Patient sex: F
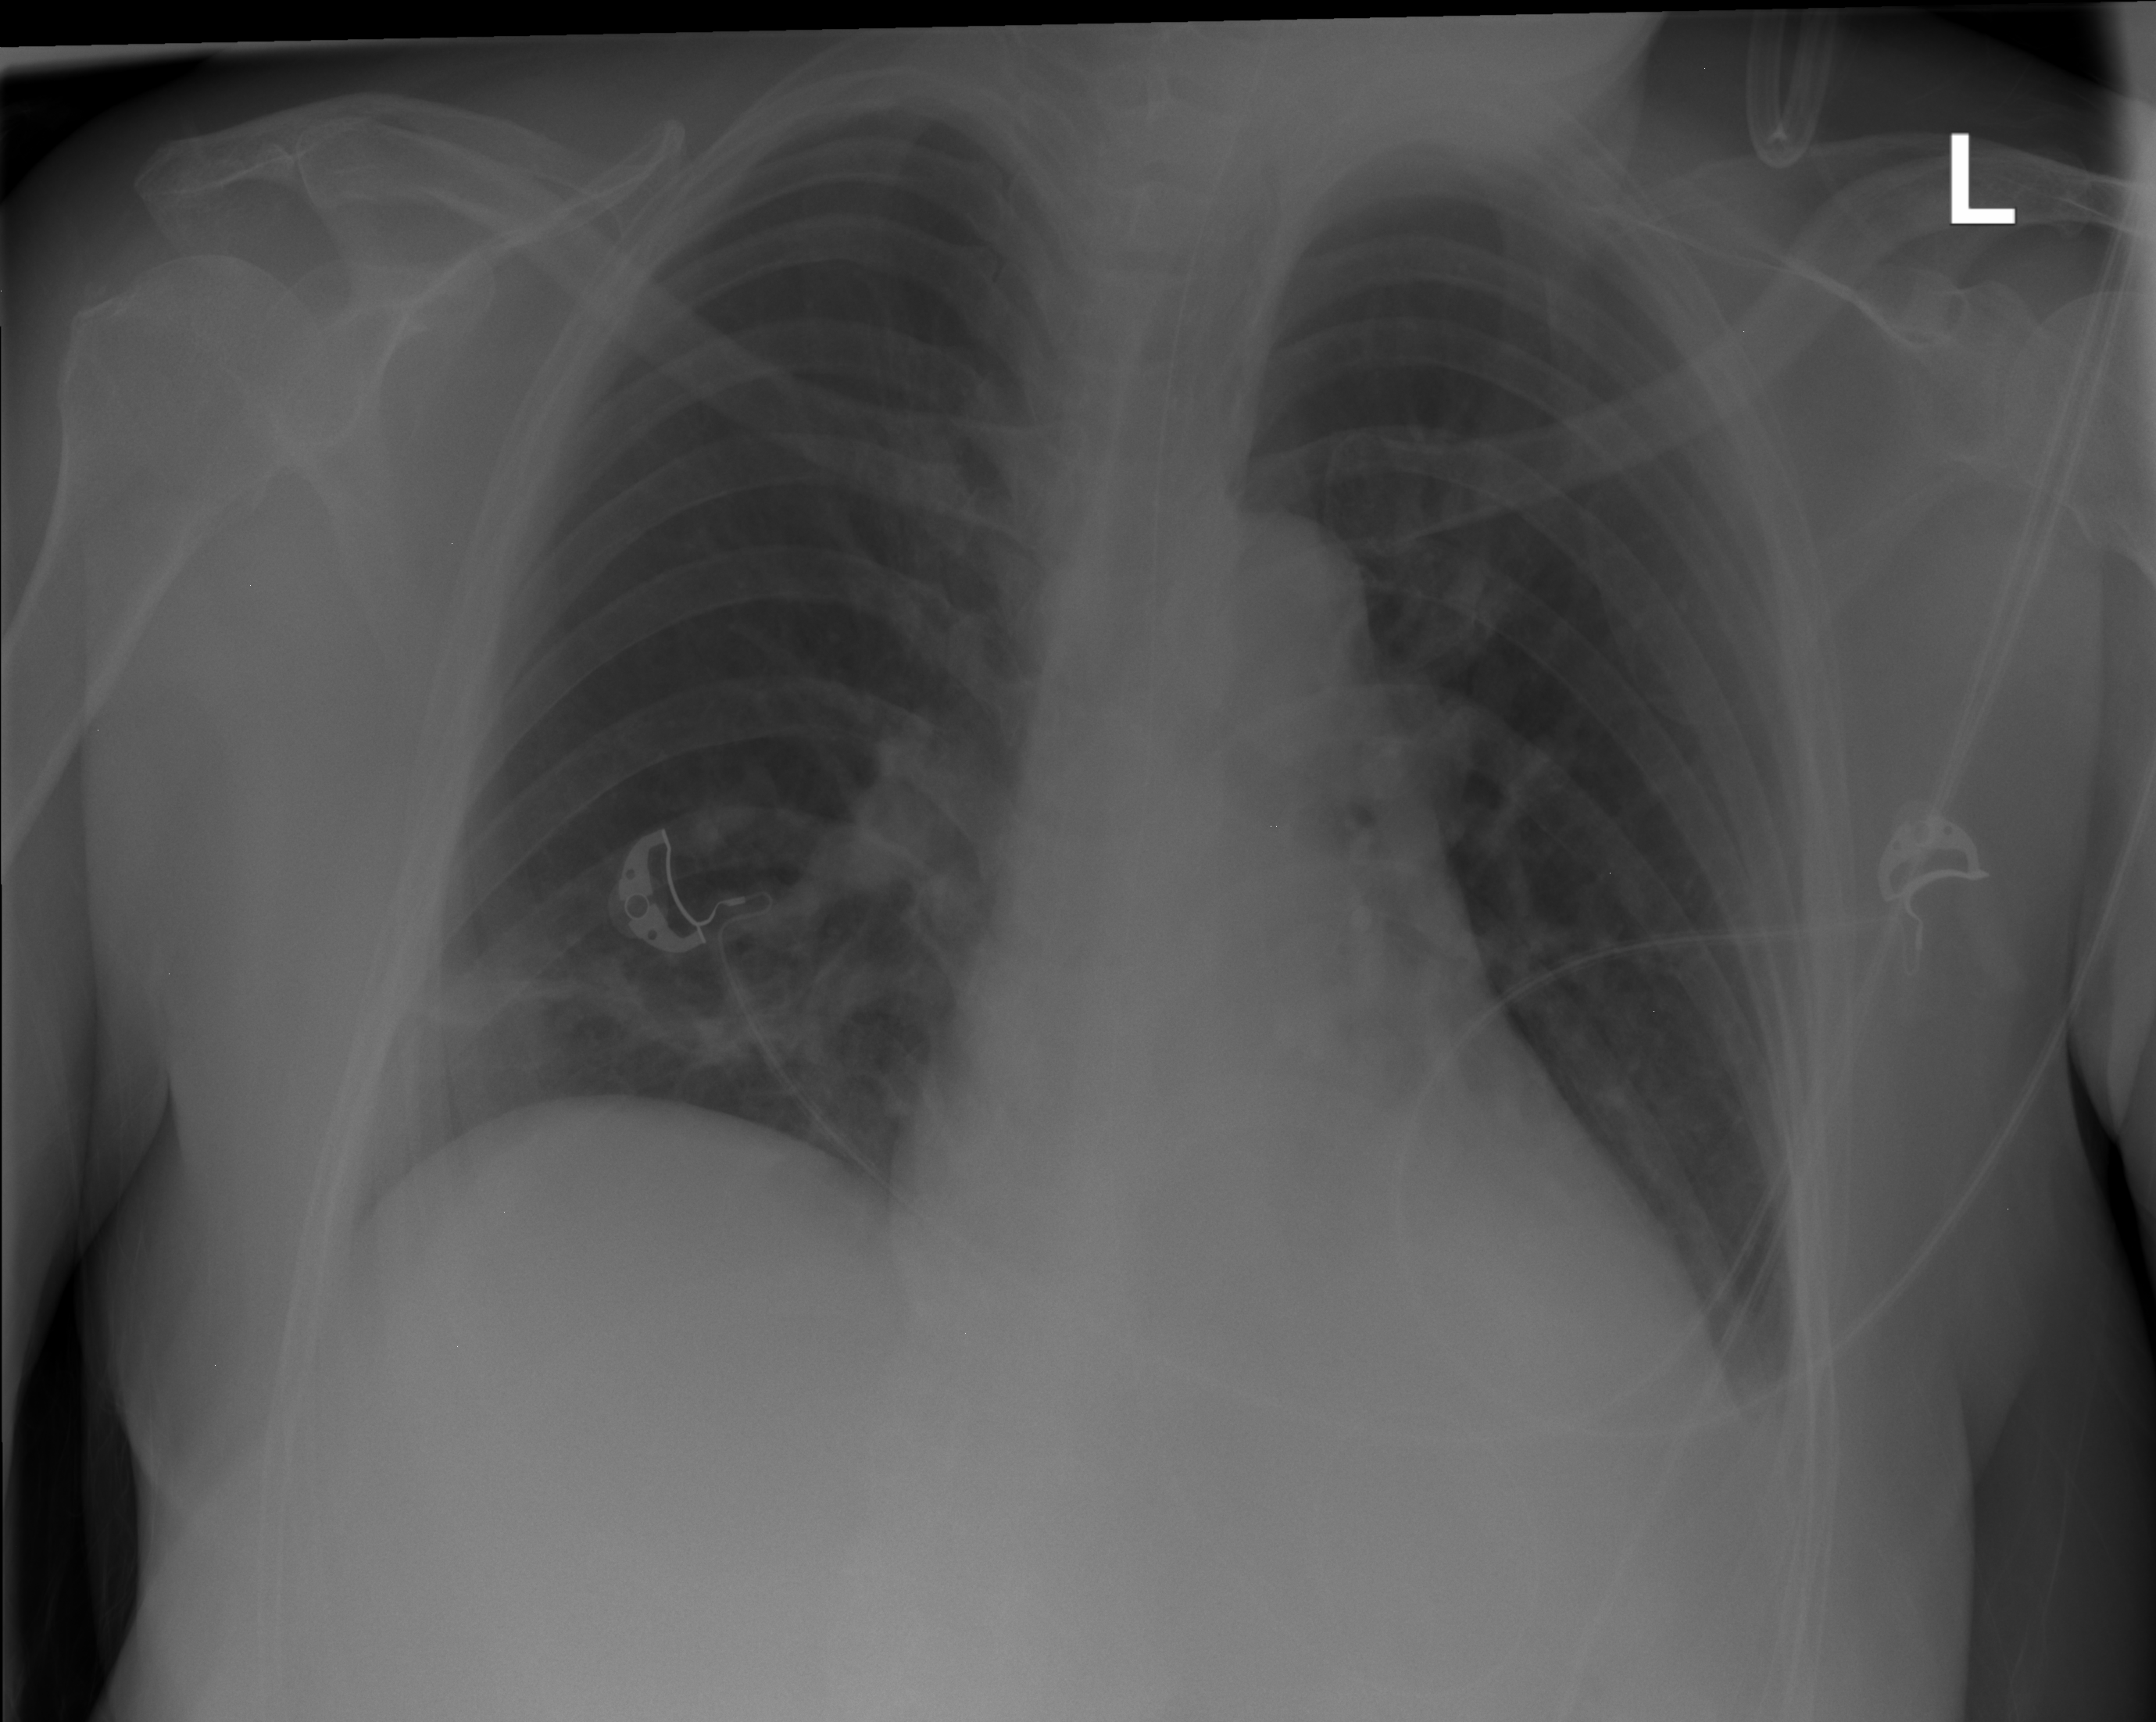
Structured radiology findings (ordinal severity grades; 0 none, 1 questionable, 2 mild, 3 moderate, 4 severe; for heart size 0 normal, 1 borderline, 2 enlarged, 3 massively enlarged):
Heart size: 0
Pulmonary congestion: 0
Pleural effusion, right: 0
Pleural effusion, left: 0
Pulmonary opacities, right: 0
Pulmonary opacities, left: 0
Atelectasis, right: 2
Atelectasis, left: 0